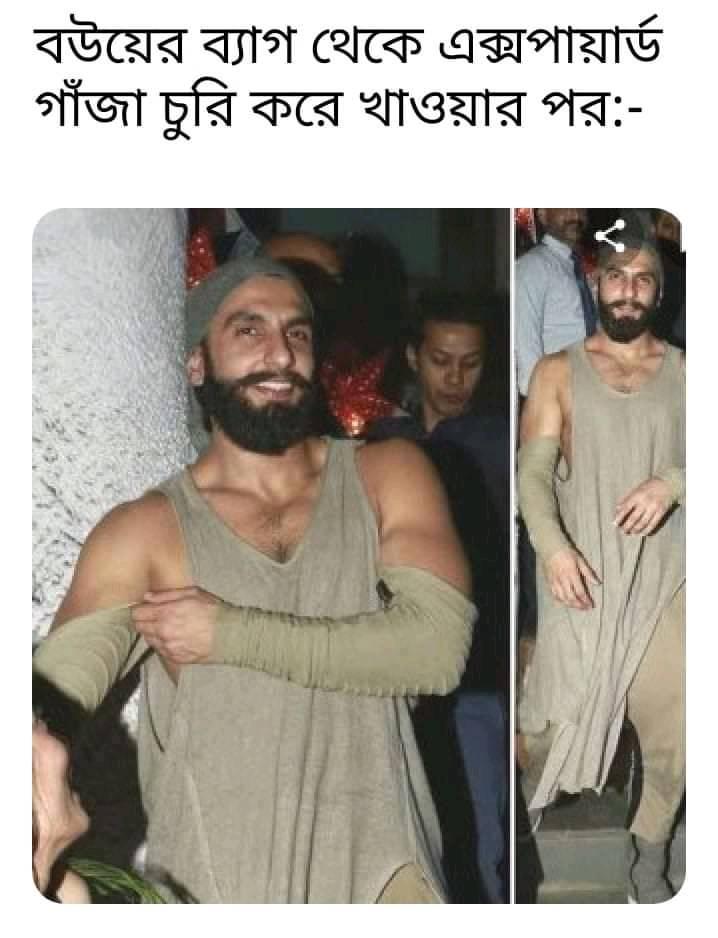
Caption: বউয়ের ব্যাগ থেকে এক্সপায়ার্ড গাঁজা চুরি করে খাওয়ার পর :-
Label: hate